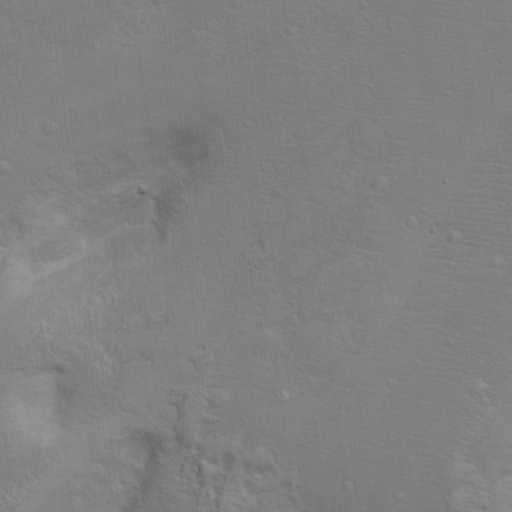
Objects detected: cone